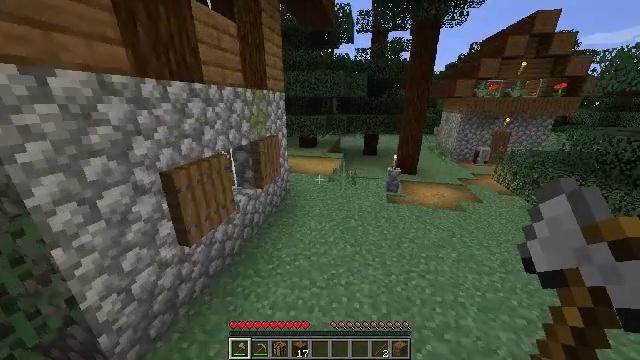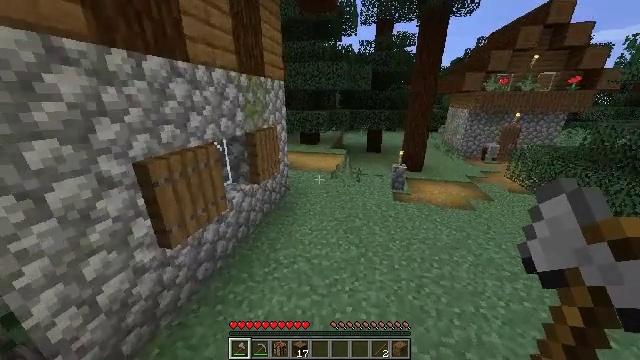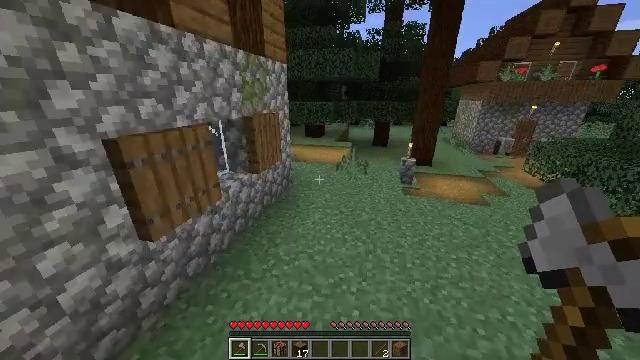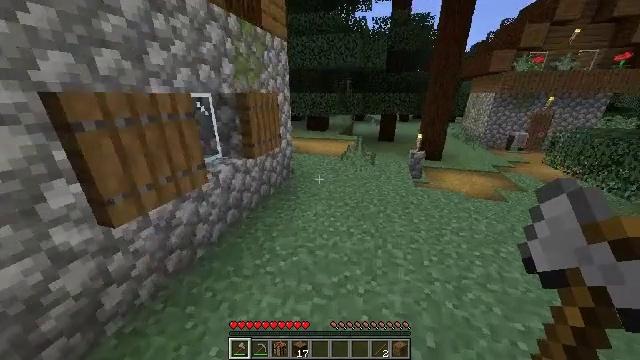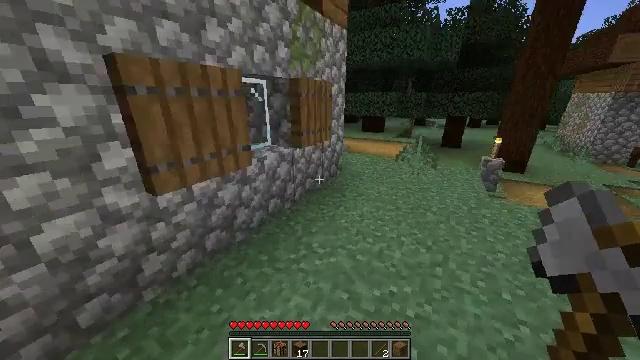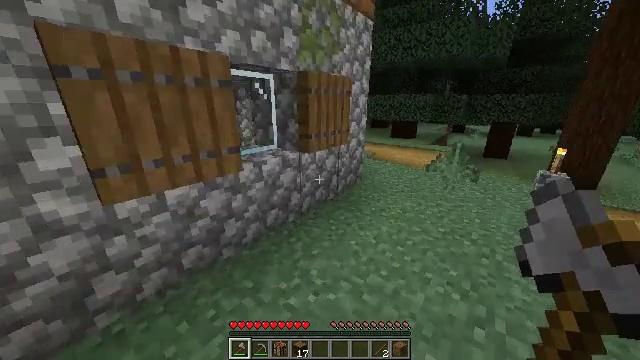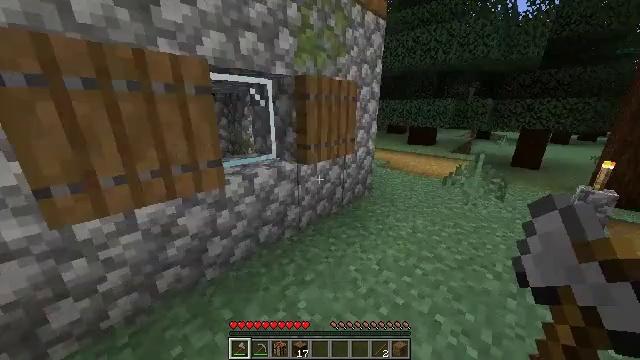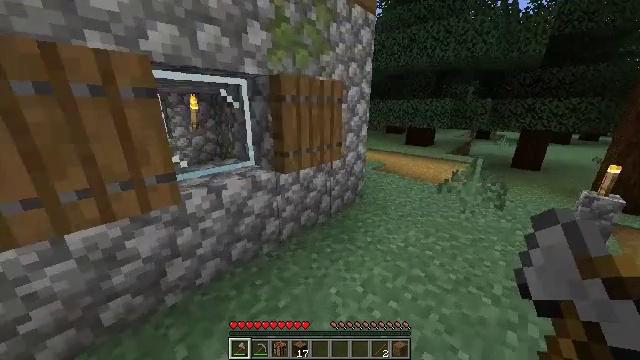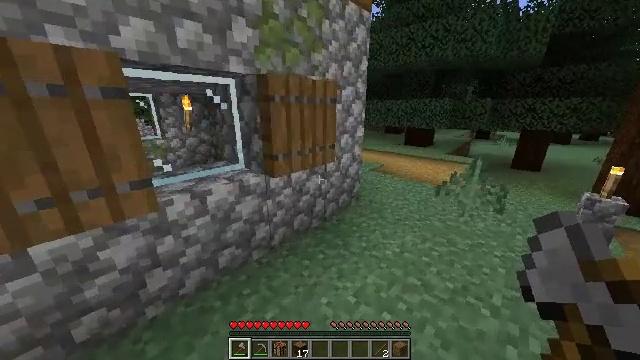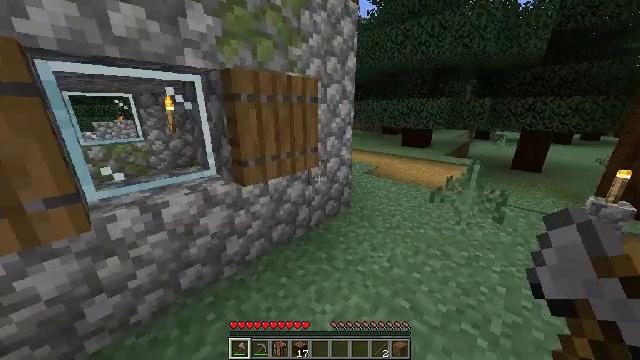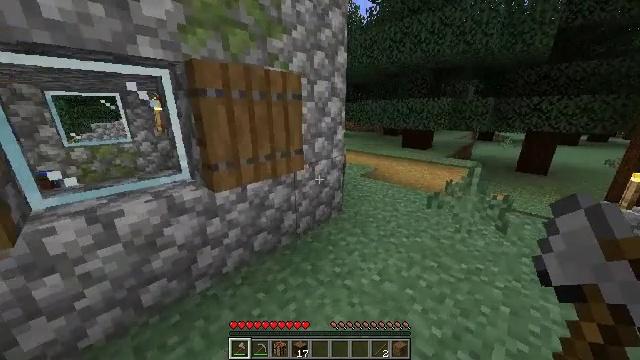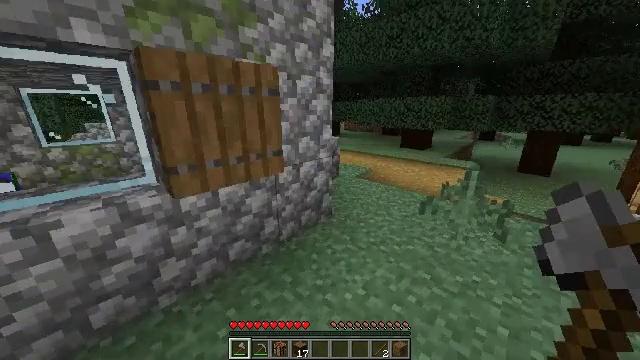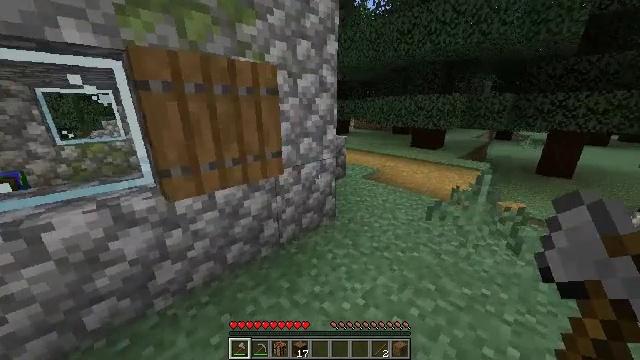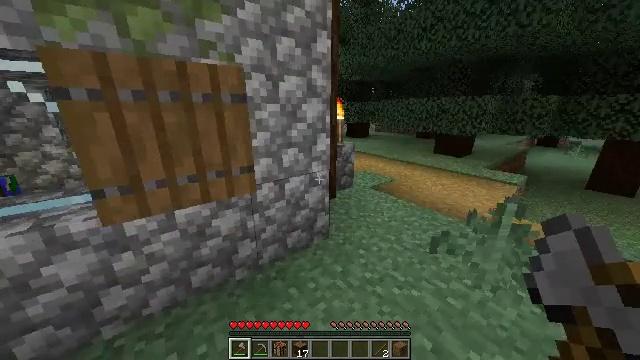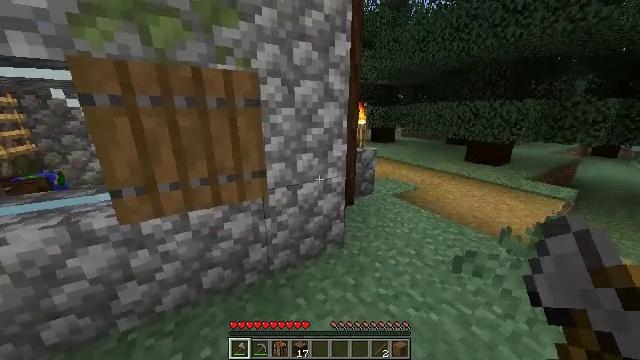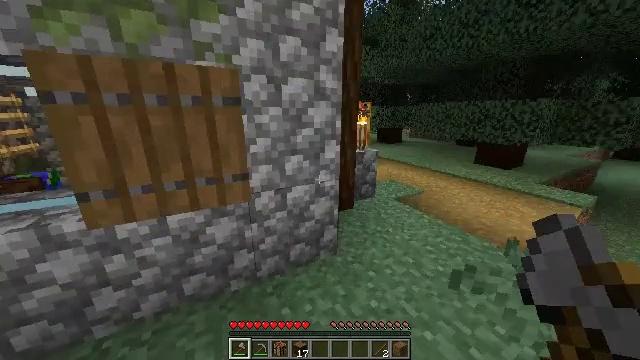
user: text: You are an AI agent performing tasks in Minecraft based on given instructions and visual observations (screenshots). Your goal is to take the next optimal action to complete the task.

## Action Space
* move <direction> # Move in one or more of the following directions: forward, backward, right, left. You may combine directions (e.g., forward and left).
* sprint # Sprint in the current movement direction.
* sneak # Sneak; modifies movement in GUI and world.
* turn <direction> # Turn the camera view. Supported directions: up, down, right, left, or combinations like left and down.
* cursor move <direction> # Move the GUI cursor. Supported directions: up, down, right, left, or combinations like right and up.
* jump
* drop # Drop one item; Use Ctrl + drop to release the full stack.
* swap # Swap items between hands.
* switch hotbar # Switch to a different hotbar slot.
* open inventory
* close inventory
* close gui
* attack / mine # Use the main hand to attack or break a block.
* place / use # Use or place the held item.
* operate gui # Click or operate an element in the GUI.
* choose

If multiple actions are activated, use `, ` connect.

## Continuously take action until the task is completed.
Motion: motion action
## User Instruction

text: Gather spruce leaves to collect foliage.
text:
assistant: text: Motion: move forward, sprint, jump
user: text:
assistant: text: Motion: move forward, sprint, turn left and down
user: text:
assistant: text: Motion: move forward, sprint, turn left
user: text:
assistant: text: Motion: move forward and move right, sprint, turn left and up
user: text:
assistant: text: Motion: move forward and move right, sprint, turn left and up
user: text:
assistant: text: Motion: move forward and move right, sprint, turn left and up
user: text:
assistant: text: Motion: move forward and move right, sprint
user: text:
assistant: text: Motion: move forward and move right, sprint
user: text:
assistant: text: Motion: move forward and move right, sprint
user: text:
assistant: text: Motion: move forward and move right, sprint
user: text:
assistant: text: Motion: move forward and move right, sprint
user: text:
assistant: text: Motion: move forward and move right, sprint, turn left
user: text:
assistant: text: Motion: move forward and move right, sprint, turn left
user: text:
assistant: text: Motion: move forward and move right, sprint, turn left and up
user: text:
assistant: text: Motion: move forward and move right, sprint, turn left
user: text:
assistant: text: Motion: move forward and move right, sprint, turn left
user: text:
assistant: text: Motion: move forward and move right, sprint, turn left
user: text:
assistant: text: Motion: move forward and move right, sprint, turn left
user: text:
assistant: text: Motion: move forward and move right, sprint, turn left
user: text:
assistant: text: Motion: move forward and move right, sprint
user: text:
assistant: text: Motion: move forward and move right, sprint
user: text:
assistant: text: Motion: move forward and move right, sprint, turn left
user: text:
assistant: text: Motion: move forward and move right, sprint, turn left
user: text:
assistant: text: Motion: move forward and move right, sprint, turn left
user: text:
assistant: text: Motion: move forward and move right, sprint
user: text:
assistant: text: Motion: move forward and move right, sprint
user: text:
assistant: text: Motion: move forward and move right, sprint, turn left
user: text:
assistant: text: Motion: move forward and move right, sprint, turn left
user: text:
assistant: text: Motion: move forward and move right, sprint, turn left
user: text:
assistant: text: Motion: move forward and move right, sprint, turn left